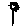
Label: flower